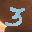
Label: 3